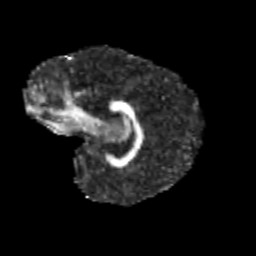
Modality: FA
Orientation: sagittal
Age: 11
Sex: female
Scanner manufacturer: siemens
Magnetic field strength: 3 T
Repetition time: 3.8 s
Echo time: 0.07 s